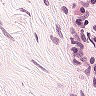
Metastatic tissue present: no